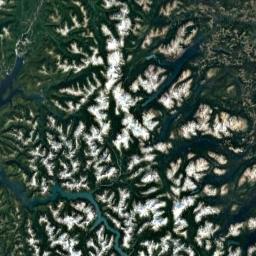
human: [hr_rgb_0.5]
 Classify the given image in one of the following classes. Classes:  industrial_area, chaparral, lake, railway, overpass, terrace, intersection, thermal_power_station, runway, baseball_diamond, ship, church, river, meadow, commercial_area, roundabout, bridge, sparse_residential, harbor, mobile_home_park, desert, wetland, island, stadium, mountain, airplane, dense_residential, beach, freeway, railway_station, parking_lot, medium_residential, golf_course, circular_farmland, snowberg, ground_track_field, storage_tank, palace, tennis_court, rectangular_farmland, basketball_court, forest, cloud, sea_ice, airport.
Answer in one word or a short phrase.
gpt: snowberg